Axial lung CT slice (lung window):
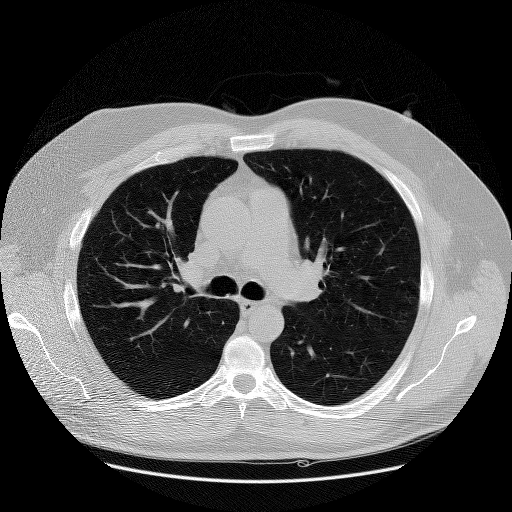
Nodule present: no